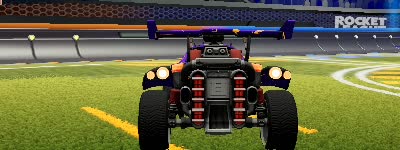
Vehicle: octane